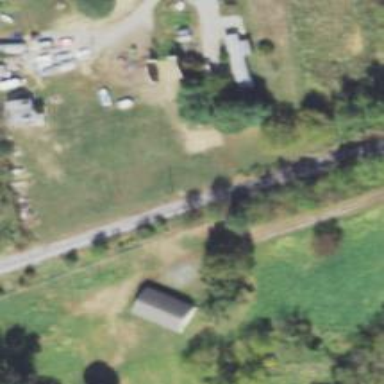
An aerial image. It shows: Disused railway spur line.